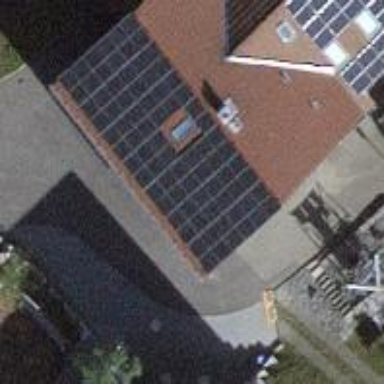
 consisting of solar photovoltaic panels."